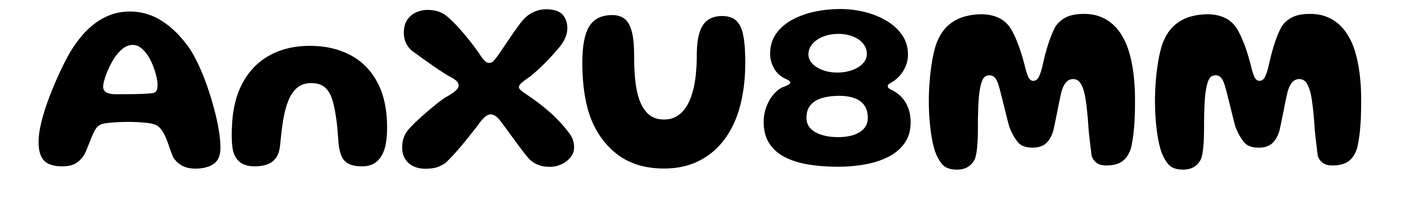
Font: Gluten_SemiBold